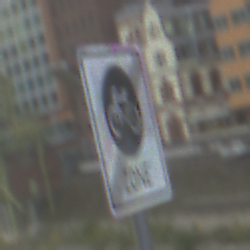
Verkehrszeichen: EndeFahrradzone
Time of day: SunriseSunset
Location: Outdoor (Urban)
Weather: PartlyCloudy
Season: NotSpecified
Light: Natural